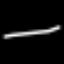
Label: line